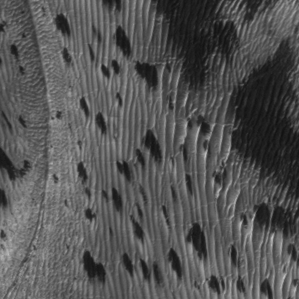
Label: frost